Interaction volume radius: 5 \u00c5
Interaction volume height: 20 \u00c5
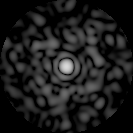
Disorder parameter: 0.8623